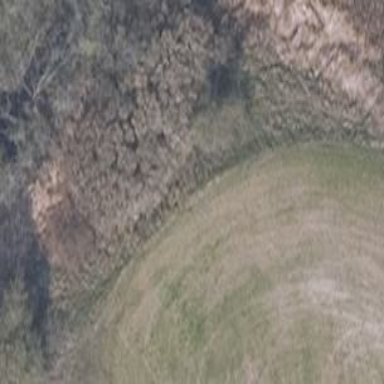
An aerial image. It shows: Landscape covered with heath.